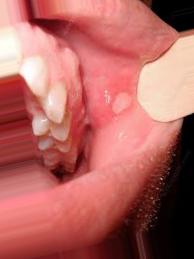
Condition: Mouth Ulcer